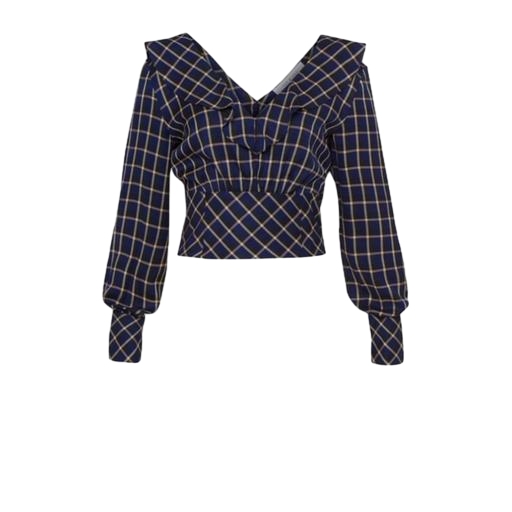
blue leigh plaid long-sleeve top, checkered collared top, blue plaid cold-shoulder top, white background